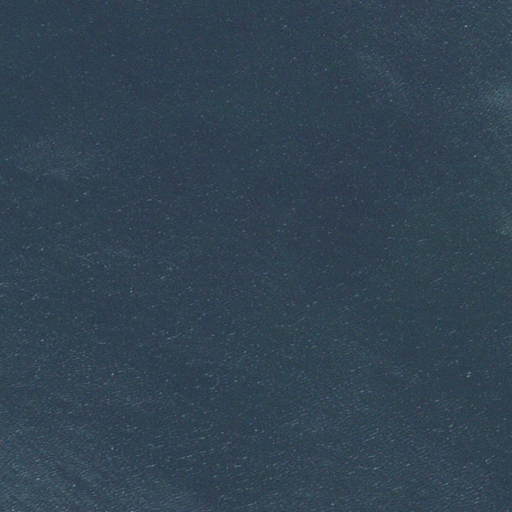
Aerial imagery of island in Massachusetts named Misery Rock containing only open water